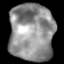
Tissue: lung
Cell type: Others
Senescence score: 0.238
Nuclear area (px): 2502
Mean DAPI intensity: 144.897